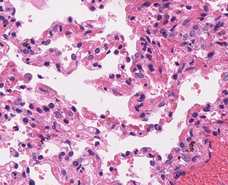
Tumor epithelial tissue: no
Tumor-associated stroma tissue: no
Normal tissue: yes